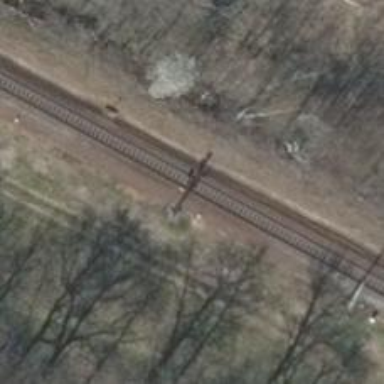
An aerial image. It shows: Railway signal.